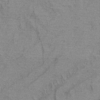
Label: not_dusty